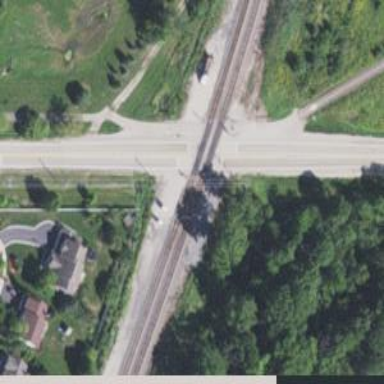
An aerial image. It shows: Level crossing along the railway.